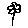
Label: flower